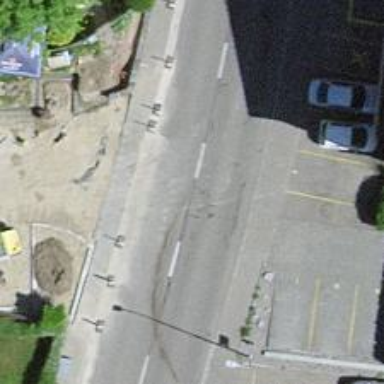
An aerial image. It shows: Residential road with asphalt surface. Both sides have sidewalks.